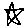
Label: star